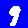
Digit: 9